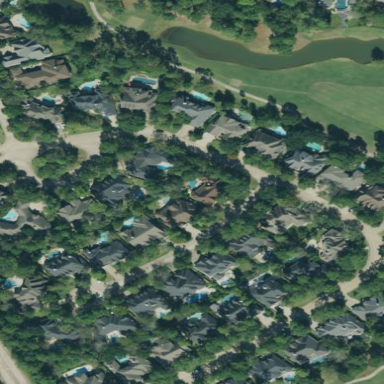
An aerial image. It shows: Residential neighbourhood.